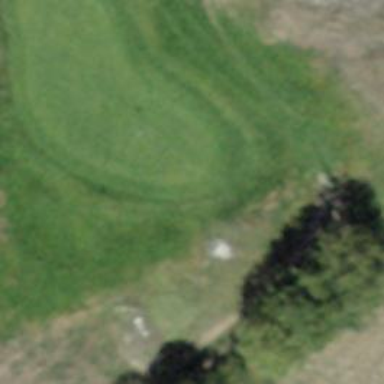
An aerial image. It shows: View of golf hole.